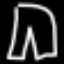
Label: pants